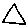
Label: triangle